Interaction volume radius: 10 \u00c5
Interaction volume height: 10 \u00c5
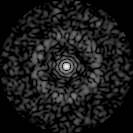
Disorder parameter: 0.8485